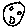
Label: moon